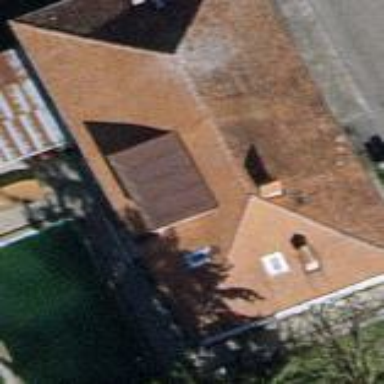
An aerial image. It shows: House with pyramidal roof shape.